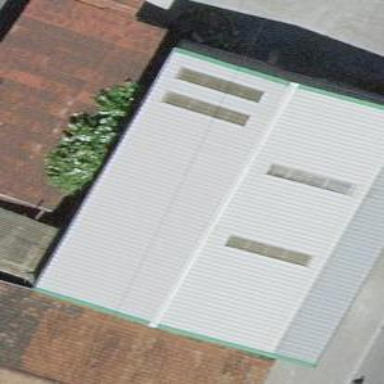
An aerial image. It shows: Warehouse building.